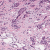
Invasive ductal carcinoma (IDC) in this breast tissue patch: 1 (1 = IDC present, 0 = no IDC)